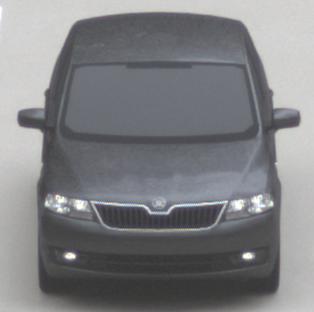
Make: Skoda
Model: Rapid
Detailed model: Rapid 1.2 Active Limousine
Model produced from: 2012/10
Model produced until: 2015/04
Doors: 5
Color: gray
Road condition: dry road
Daytime: morning or afternoon
Contrast: low contrast